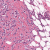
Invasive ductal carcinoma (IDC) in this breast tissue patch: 0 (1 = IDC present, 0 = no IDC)